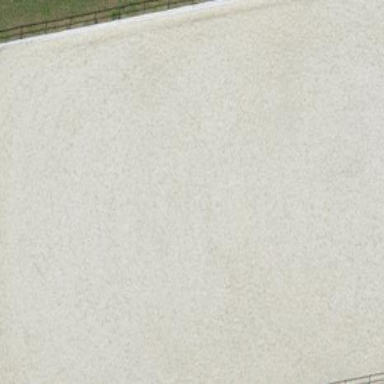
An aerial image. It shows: Equestrian pitch for leisure land activities.